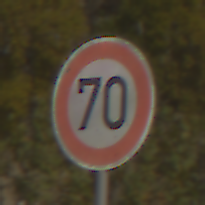
Verkehrszeichen: Geschwindigkeit70
Umgebung: Outdoor, Suburban
Tageszeit: MorningAfternoon
Wetter: PartlyCloudy
Licht: Natural
Jahreszeit: NotSpecified
Kontrast: HighContrast